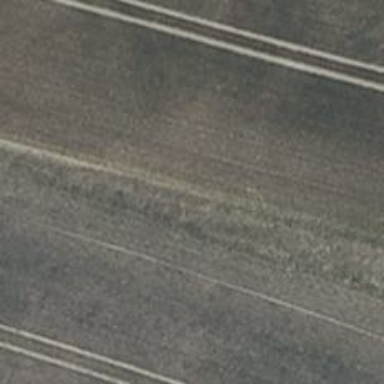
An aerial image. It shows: Grass track with grade4 surface.